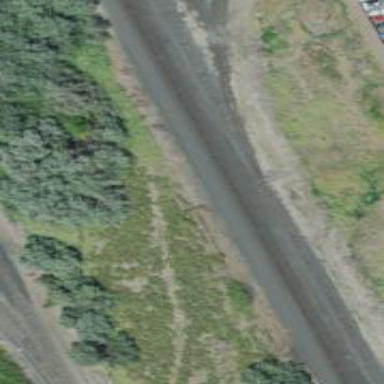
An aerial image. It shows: Railway siding with rails.